Question: In this drawing

From <URL>; wouldn't it be more correct - in Camel terms - to state "consumer" instead of "producer" at the left?
I am thinking that the out-reply at the end of the route goes back to the 'from("...")' endpoint; i.e. the consumer.
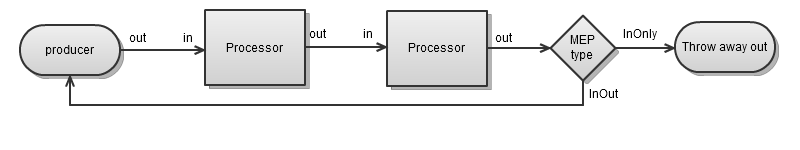
Answer: Thanks for reporting. The figure was wrong and I was able to edit and update it
The correct figure is online at
- <URL>
It takes a little while for the static html page to be updated.